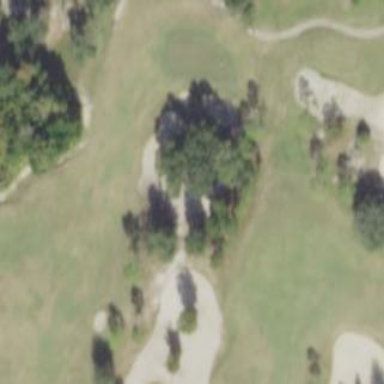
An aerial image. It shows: Golf bunker filled with sandy terrain.